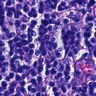
Metastatic tissue present: no